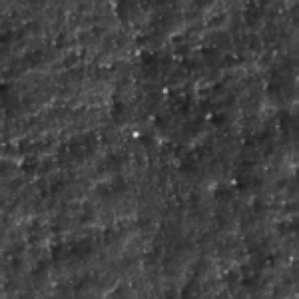
Label: frost